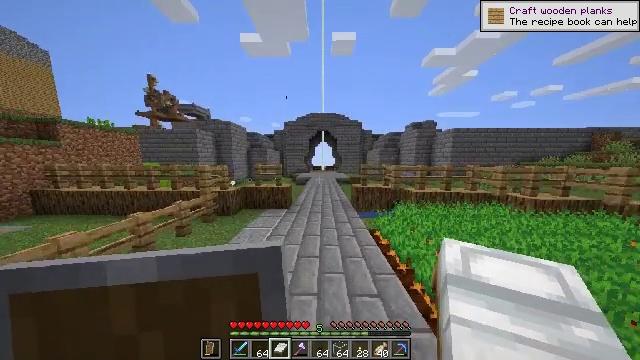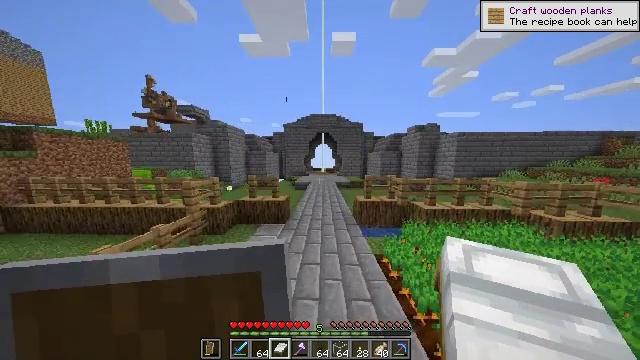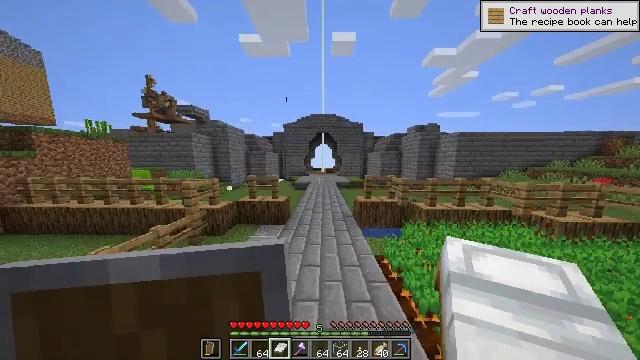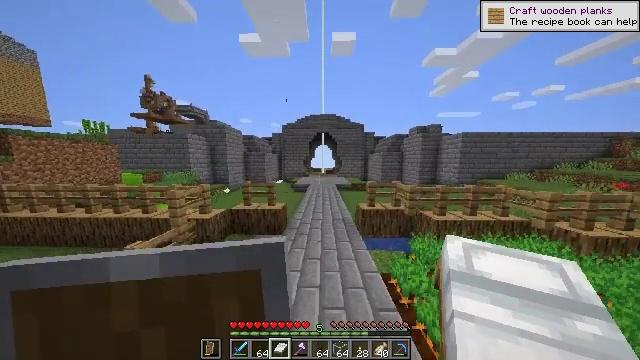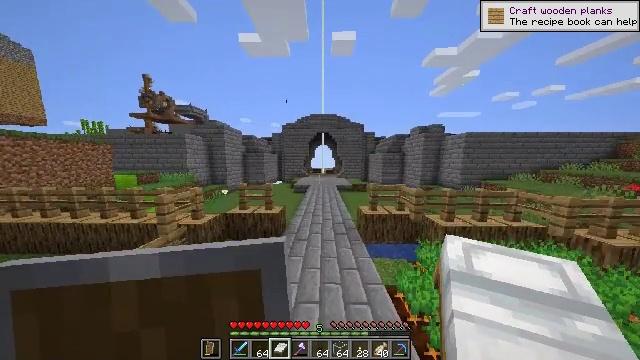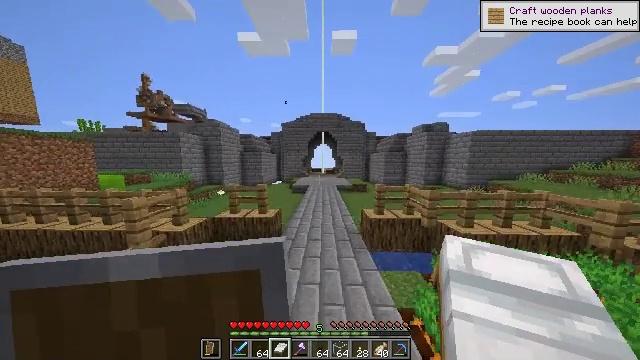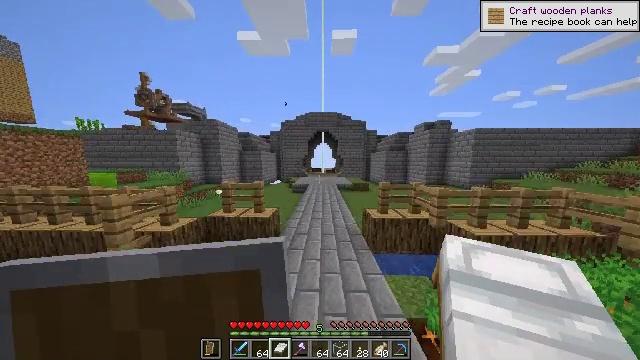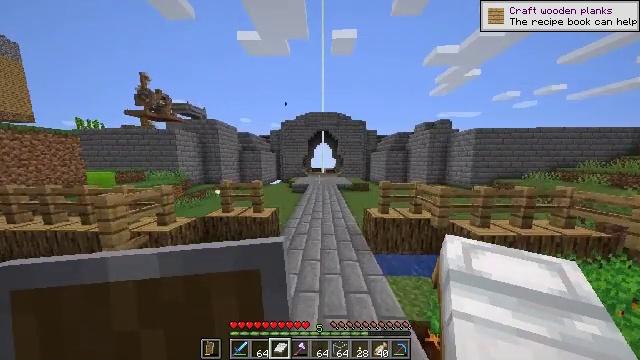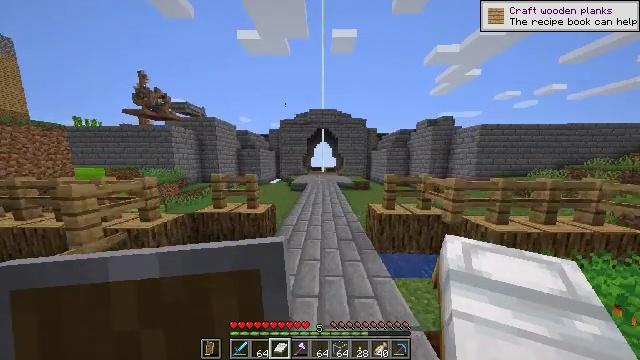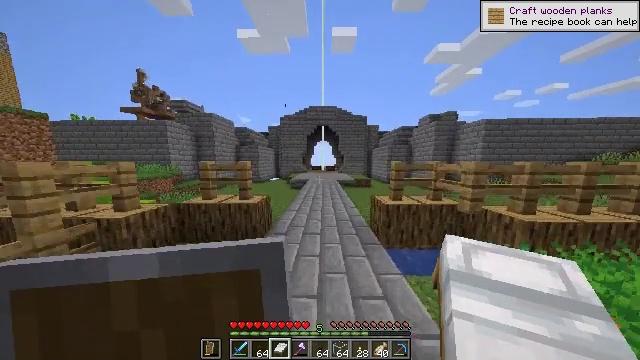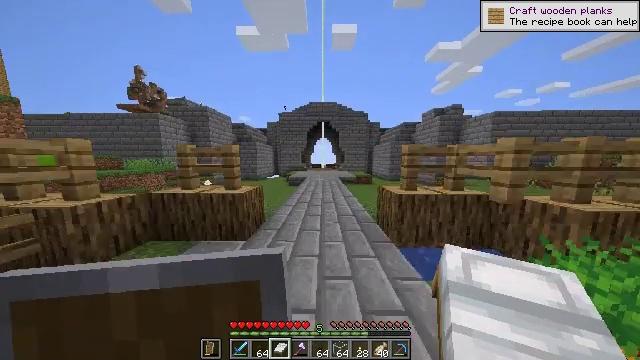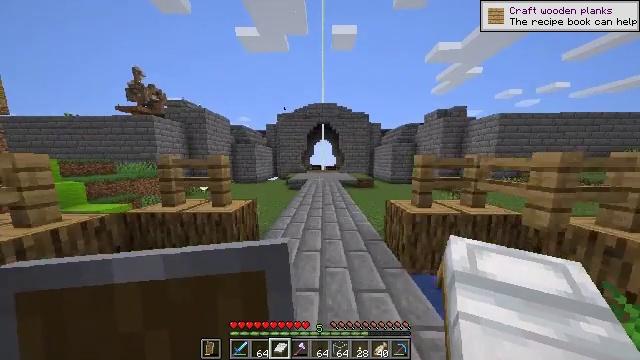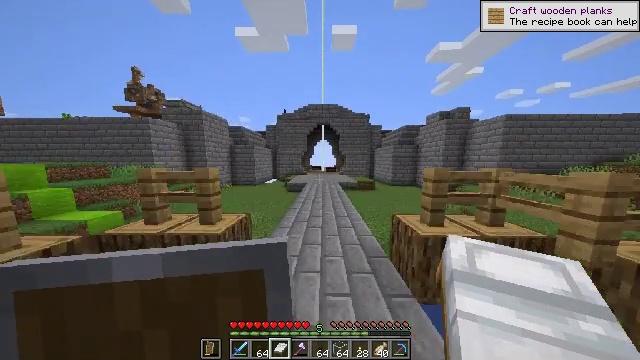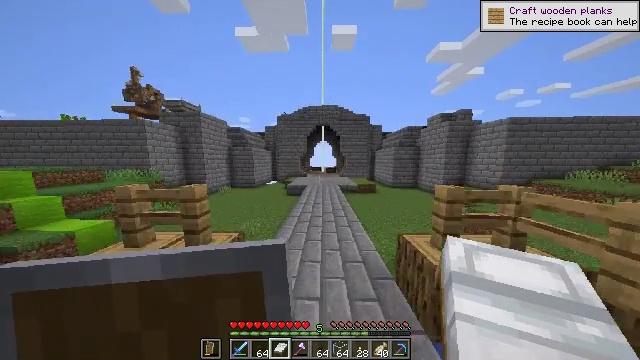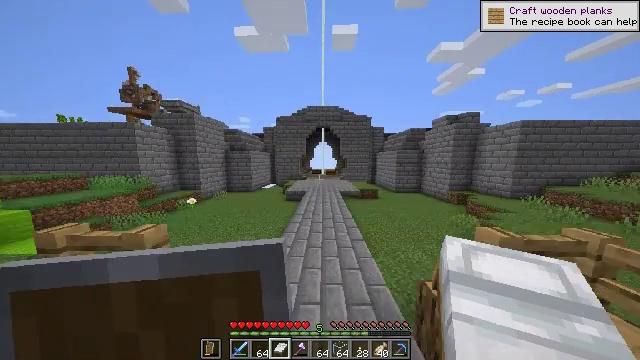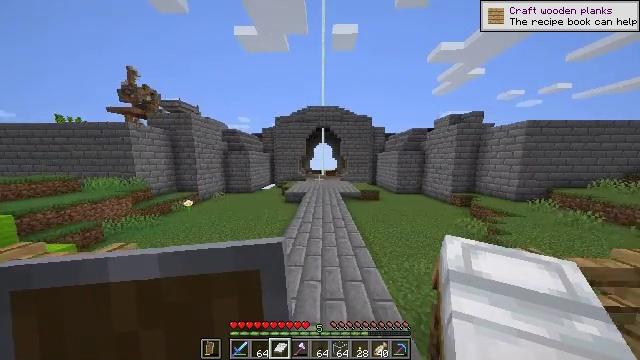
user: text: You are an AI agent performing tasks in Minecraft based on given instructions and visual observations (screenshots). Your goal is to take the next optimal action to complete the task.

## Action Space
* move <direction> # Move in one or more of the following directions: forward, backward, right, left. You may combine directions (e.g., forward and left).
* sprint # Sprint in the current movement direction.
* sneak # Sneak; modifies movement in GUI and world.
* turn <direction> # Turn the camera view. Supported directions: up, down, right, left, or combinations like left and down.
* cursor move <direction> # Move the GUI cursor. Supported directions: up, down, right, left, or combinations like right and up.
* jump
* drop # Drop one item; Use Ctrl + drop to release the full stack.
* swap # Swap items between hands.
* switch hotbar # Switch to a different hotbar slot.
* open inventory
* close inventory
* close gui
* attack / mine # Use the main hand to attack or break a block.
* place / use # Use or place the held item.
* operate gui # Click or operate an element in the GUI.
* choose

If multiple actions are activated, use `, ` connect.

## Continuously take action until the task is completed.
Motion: motion action
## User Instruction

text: Get iron bars through the crafting table.
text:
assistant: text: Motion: move forward, jump
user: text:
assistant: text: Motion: move forward, jump
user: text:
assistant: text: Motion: move forward, jump
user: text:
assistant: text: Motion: move forward, jump
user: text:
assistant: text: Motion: move forward, jump
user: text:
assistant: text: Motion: move forward, jump
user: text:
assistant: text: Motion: move forward, jump
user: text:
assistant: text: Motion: move forward, jump
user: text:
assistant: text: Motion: move forward, jump
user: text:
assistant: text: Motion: move forward, jump
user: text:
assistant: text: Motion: move forward, jump
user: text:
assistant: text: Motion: move forward, jump
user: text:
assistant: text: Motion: move forward, jump
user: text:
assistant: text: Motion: move forward, jump
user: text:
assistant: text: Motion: move forward, jump
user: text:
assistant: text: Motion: move forward, jump
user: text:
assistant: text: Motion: move forward, jump
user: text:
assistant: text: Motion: move forward, jump
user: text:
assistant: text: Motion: move forward, jump
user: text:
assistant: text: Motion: move forward, jump
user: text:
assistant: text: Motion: move forward, jump
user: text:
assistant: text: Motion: move forward, jump
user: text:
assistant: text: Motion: move forward, jump
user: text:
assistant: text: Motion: move forward, jump
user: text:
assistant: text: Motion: move forward, jump
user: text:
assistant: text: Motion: move forward, jump
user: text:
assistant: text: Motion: move forward, jump
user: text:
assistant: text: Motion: move forward, jump
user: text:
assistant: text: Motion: move forward, jump
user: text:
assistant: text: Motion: move forward, jump